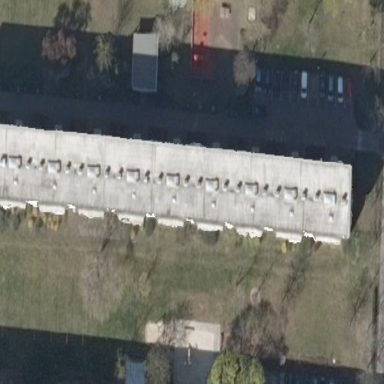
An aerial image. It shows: White apartment building with flat roof made of tar paper that is gray in color.